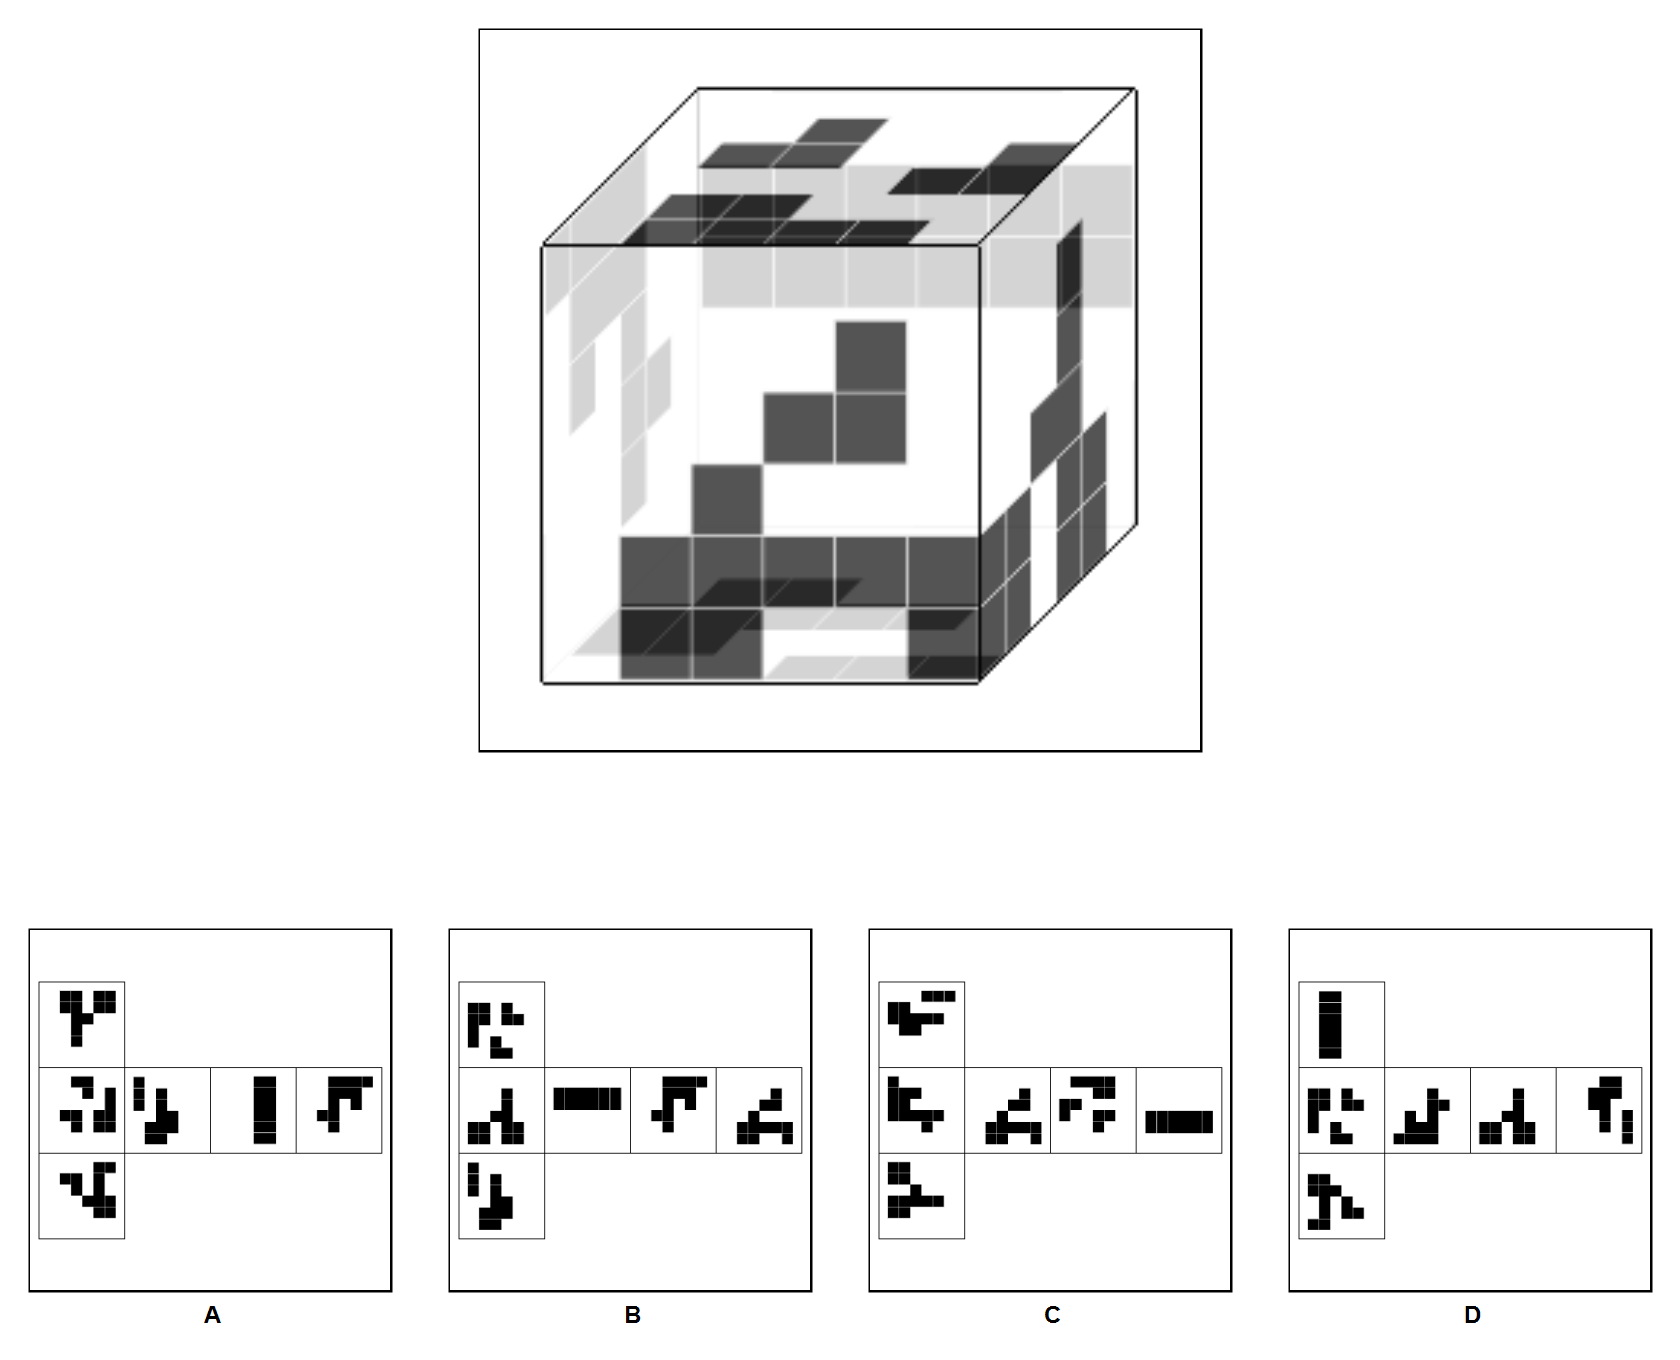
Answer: B